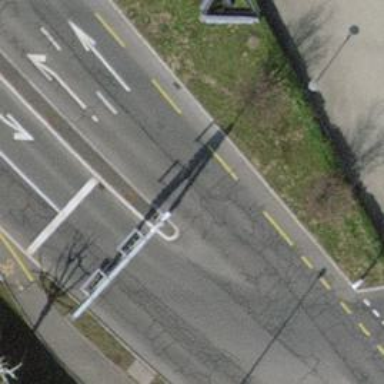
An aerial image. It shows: Road with traffic signals.